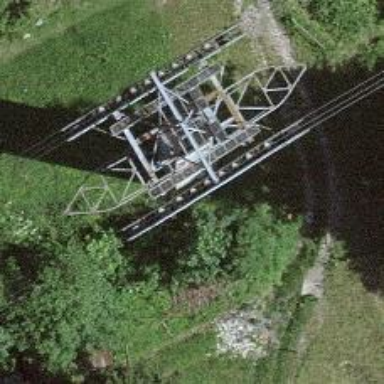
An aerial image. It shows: Cable car system.